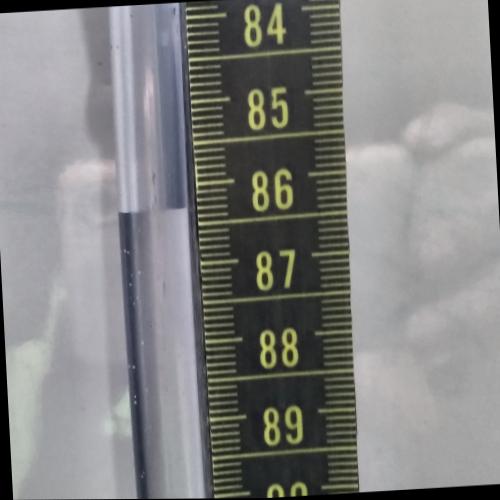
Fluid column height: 86.3 cm